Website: macys
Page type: cart
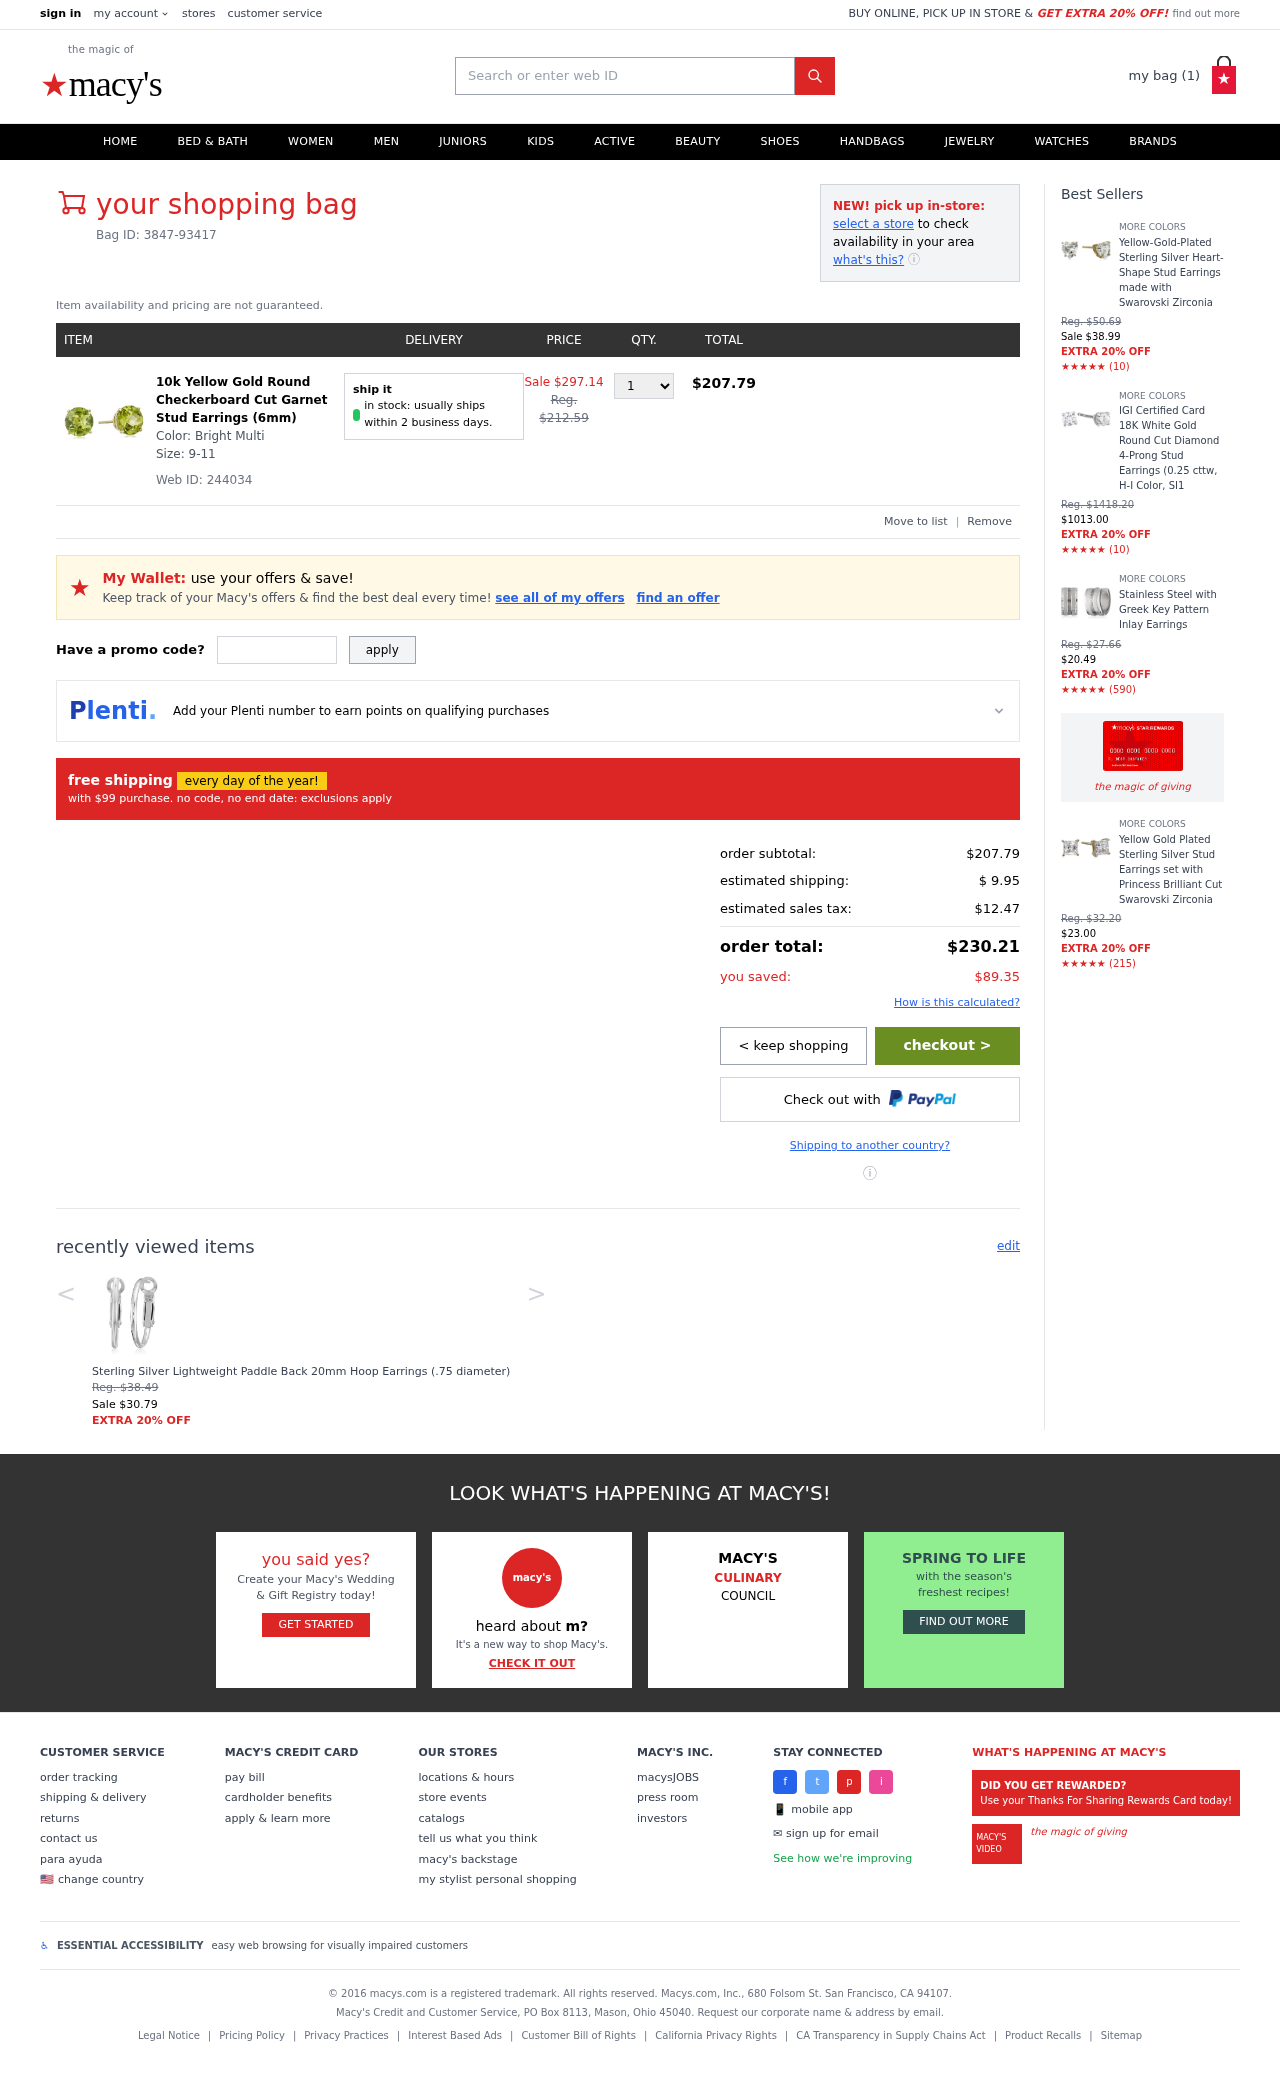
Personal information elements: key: PII_PROMO_CODE
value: BIYV33
Product elements: key: PRODUCT1_NAME
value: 10k Yellow Gold Round Checkerboard Cut Garnet Stud Earrings (6mm)
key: PRODUCT1_PRICE
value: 207.79
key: PRODUCT1_QUANTITY
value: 1
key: PRODUCT2_NAME
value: Sterling Silver Lightweight Paddle Back 20mm Hoop Earrings (.75 diameter)
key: PRODUCT2_PRICE
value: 30.79
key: PRODUCT3_NAME
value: Yellow-Gold-Plated Sterling Silver Heart-Shape Stud Earrings made with Swarovski Zirconia
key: PRODUCT3_NUM_RATINGS
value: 10
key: PRODUCT3_PRICE
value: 38.99
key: PRODUCT4_NAME
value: IGI Certified Card 18K White Gold Round Cut Diamond 4-Prong Stud Earrings (0.25 cttw, H-I Color, SI1
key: PRODUCT4_NUM_RATINGS
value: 10
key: PRODUCT4_PRICE
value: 1013
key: PRODUCT5_NAME
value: Stainless Steel with Greek Key Pattern Inlay Earrings
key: PRODUCT5_NUM_RATINGS
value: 590
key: PRODUCT5_PRICE
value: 20.49
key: PRODUCT6_NAME
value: Yellow Gold Plated Sterling Silver Stud Earrings set with Princess Brilliant Cut Swarovski Zirconia
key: PRODUCT6_NUM_RATINGS
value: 215
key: PRODUCT6_PRICE
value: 23
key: PRODUCT1_ORIGINAL_PRICE
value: Sale $297.14
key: PRODUCT1_TOTAL
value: $207.79
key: PRODUCT2_ORIGINAL_PRICE
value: Reg. $38.49
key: PRODUCT3_ORIGINAL_PRICE
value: Reg. $50.69
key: PRODUCT3_RATING
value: ★★★★★
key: PRODUCT4_ORIGINAL_PRICE
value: Reg. $1418.20
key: PRODUCT4_RATING
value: ★★★★★
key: PRODUCT5_ORIGINAL_PRICE
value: Reg. $27.66
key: PRODUCT5_RATING
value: ★★★★★
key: PRODUCT6_ORIGINAL_PRICE
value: Reg. $32.20
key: PRODUCT6_RATING
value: ★★★★★
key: PRODUCT_WEB_ID
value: Web ID: 244034
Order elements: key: ORDER_NUM_ITEMS
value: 1
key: ORDER_BAG_ID
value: Bag ID: 3847-93417
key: ORDER_SUBTOTAL
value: $207.79
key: ORDER_SHIPPING_COST
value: $ 9.95
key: ORDER_TAX
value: $12.47
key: ORDER_TOTAL
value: $230.21
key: ORDER_SAVINGS
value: $89.35
Search elements: key: HEADER_SEARCH
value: Search or enter web ID